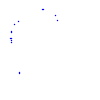
Particle: kaon